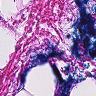
Metastatic tissue present: no